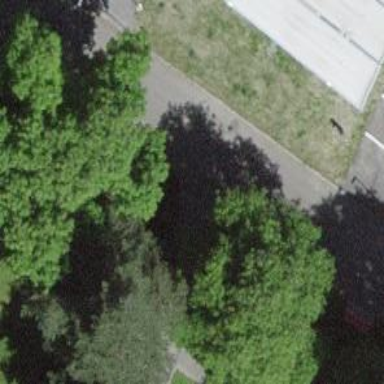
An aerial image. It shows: Sidewalk along the footway.